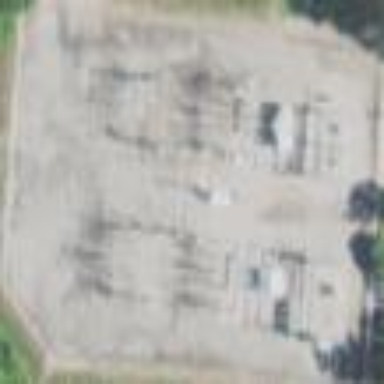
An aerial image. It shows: There is distribution substation enclosed by fence.